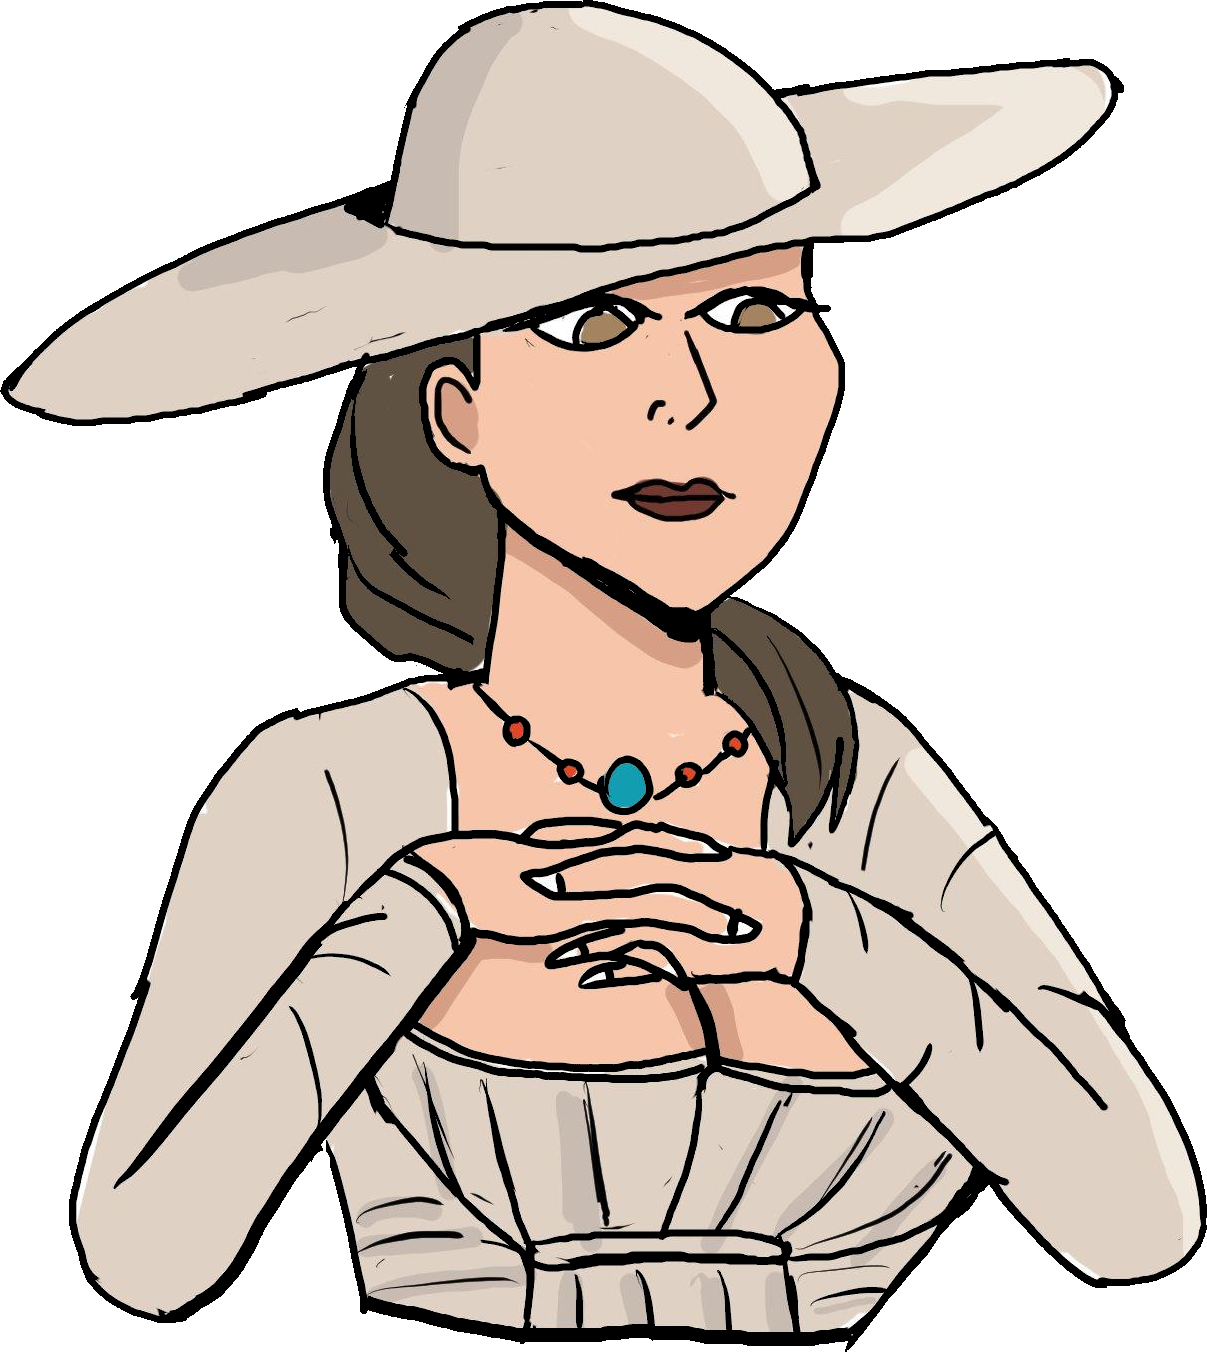
Label: 5_Abusive_Wife